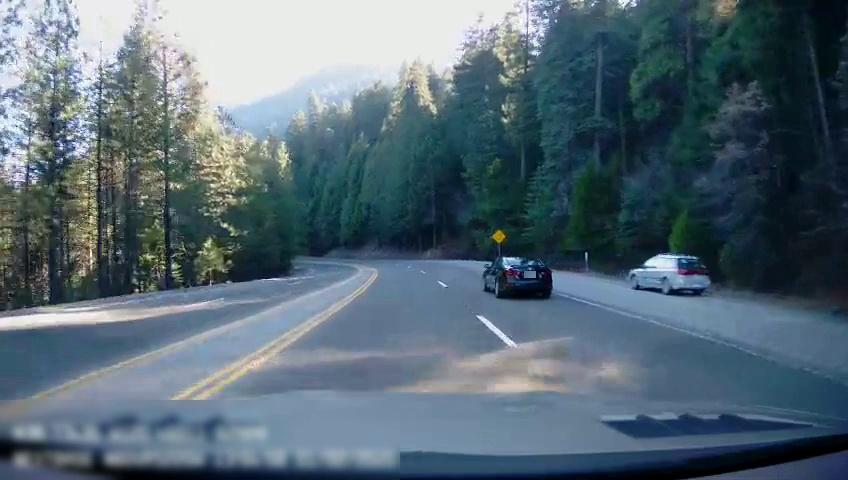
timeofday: Day
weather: Sunny
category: Drivable Space
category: Vehicles | Car
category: Vehicles | Car
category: Lanes | Opposite Lane
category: Lanes | Alternate Lane
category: Lanes | Current Lane
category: Lanes | Opposite Lane
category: Lanes | Current Lane
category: Lanes | Alternate Lane
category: Lanes | Opposite Lane
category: Traffic | Signs